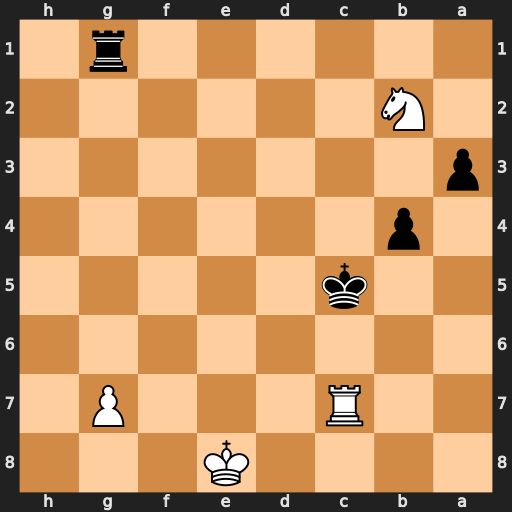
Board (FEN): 4K3/2R3P1/8/2k5/1p6/p7/1N6/6r1
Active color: b
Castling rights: -
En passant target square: -
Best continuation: Kb6 Rc2 Rxg7